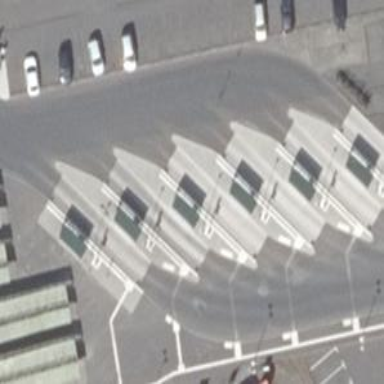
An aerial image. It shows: Asphalt road designated for service vehicles.